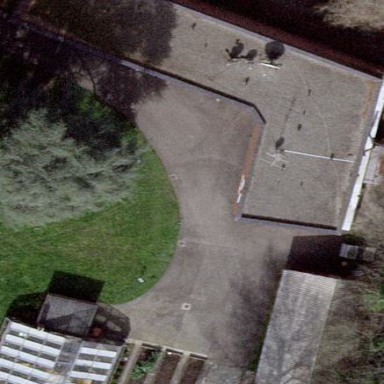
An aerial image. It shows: Driveway.